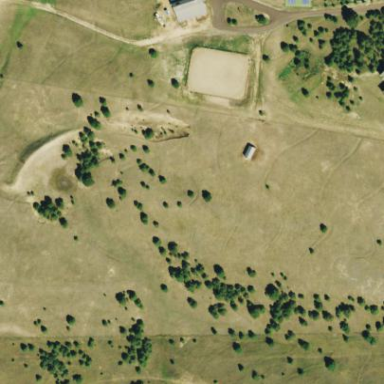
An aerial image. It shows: Pasture used as meadow.